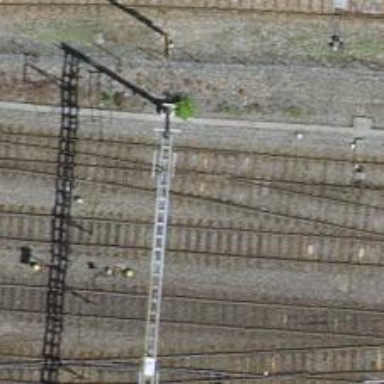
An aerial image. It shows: Railway siding with one electrified track and contact line.